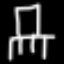
Label: chair